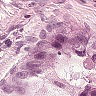
Metastatic tissue present: yes